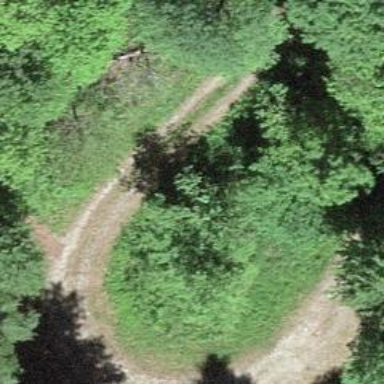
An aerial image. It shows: Unpaved track road.